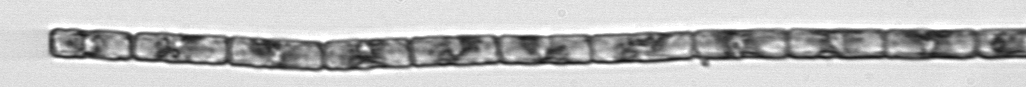
Label: Guinardia_delicatula